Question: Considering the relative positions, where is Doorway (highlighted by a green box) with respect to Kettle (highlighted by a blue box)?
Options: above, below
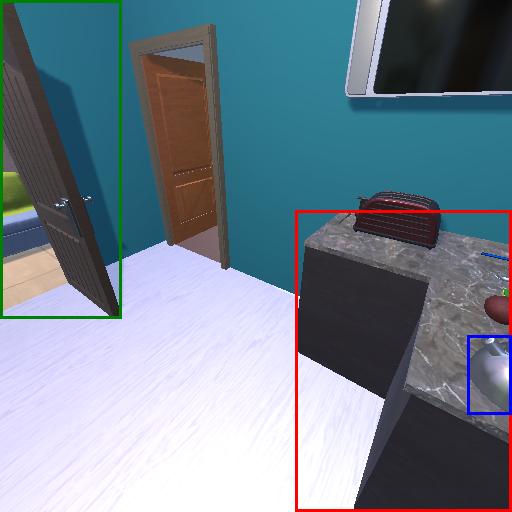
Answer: above